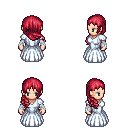
a pixel art fantasy rpg character, female body template, human, light skin, underdress, teal pants, ruby red right-swept hairstyle, white cloth bandages, brown shoes, four views (front, back, left, right), 2x2 character sprite sheet, small pixel art, hard edges, no anti-aliasing